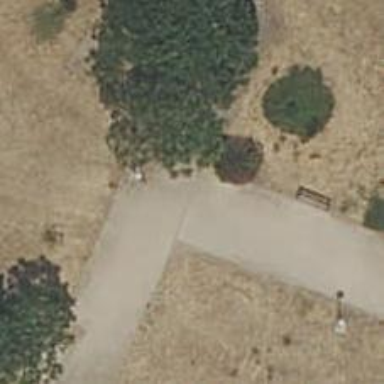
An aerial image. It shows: Footway with fine gravel surface.